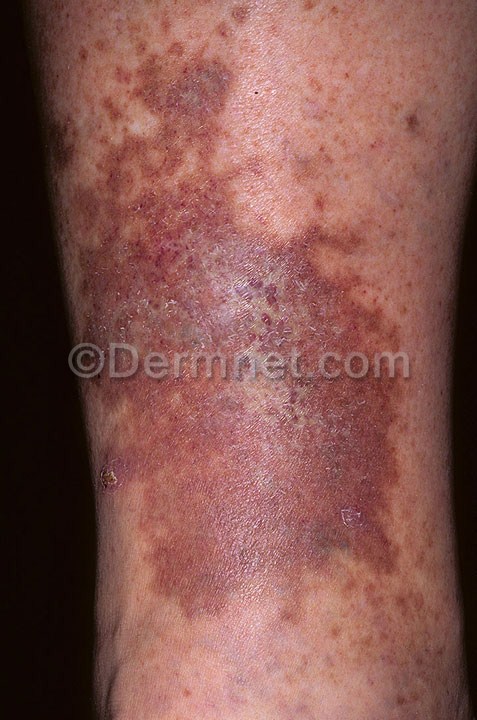
Disease: Eczema Photos